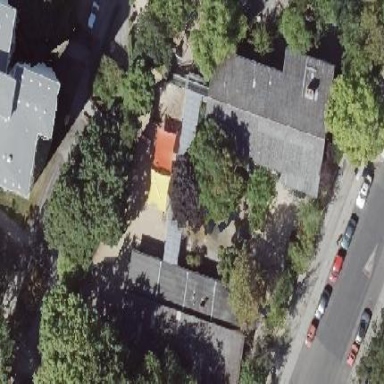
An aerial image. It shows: Kindergarten.